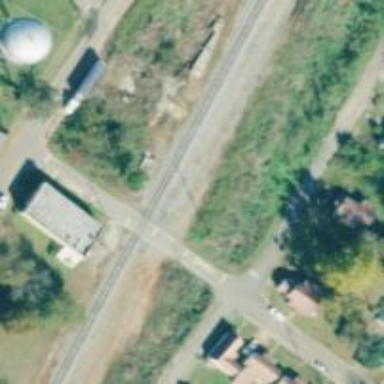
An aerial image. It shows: Uncontrolled crossing.